Interaction volume radius: 5 \u00c5
Interaction volume height: 10 \u00c5
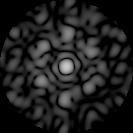
Disorder parameter: 0.6758